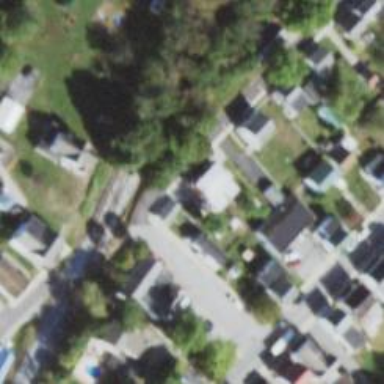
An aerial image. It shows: Residential road.